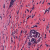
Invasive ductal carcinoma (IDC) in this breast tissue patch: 0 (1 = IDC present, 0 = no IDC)